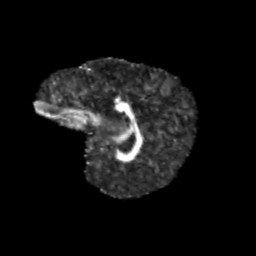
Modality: FA
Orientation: sagittal
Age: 9
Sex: female
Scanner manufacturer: siemens
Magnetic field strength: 3 T
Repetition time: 3.8 s
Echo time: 0.07 s